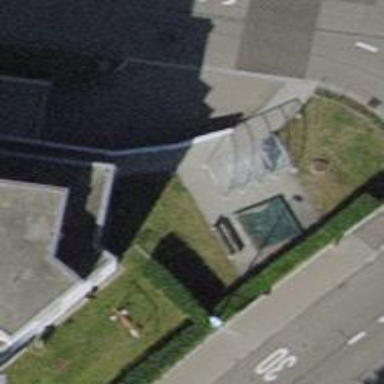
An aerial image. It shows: Bicycle parking area.